Question: I am learning C language and got the following range of primitive data types:

I dont know where the values in the column come from.
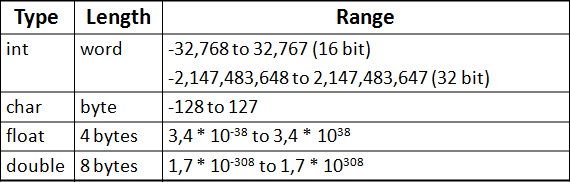
Answer: If 'int' is 16-bit, it means there are '2^16' different values. Of these, '2^15 (= 32,768)' (half) are negative, '2^15 - 1 (= 32,767)' are positive and the last one is '0'.
The same reasoning can be used for 8-bit, 32-bit or any other size of integer.
For floating point numbers (float and double), the how the range is <URL>.